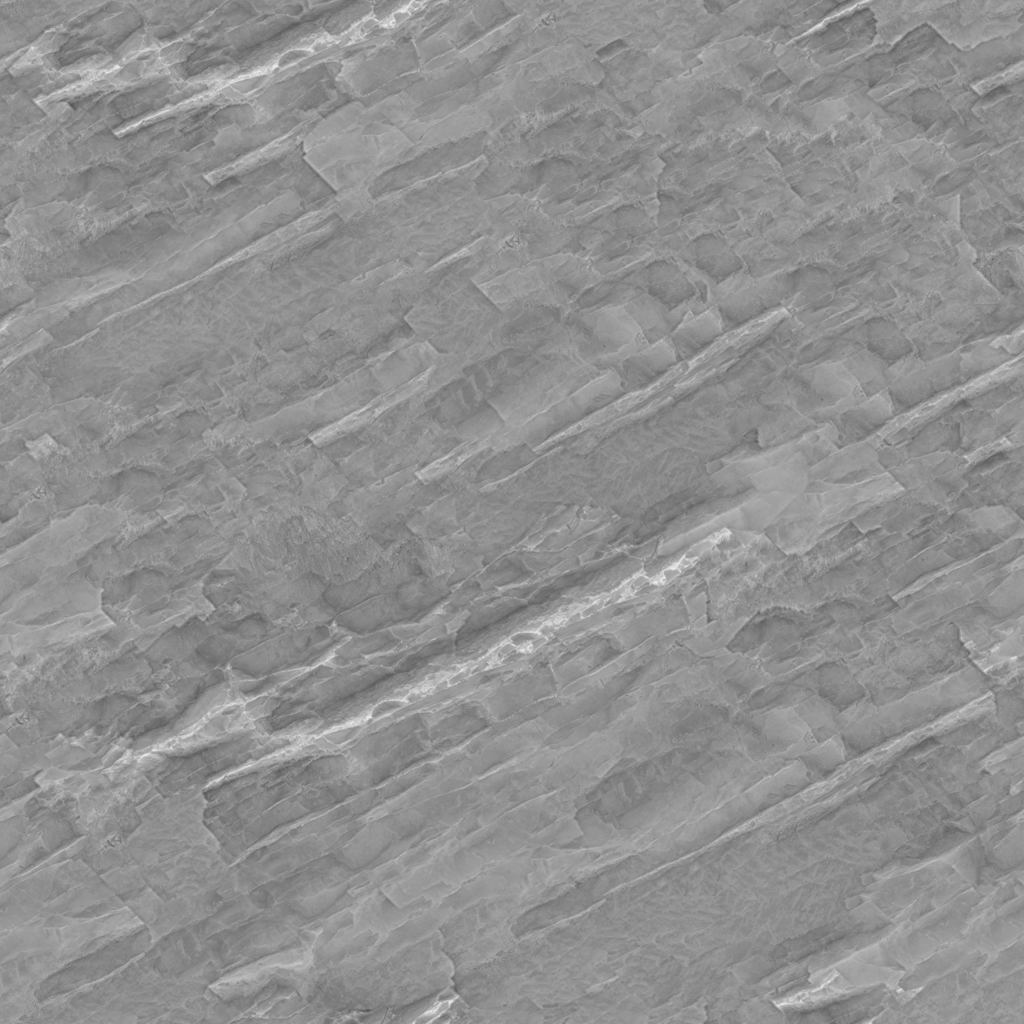
Texture map type: Roughness